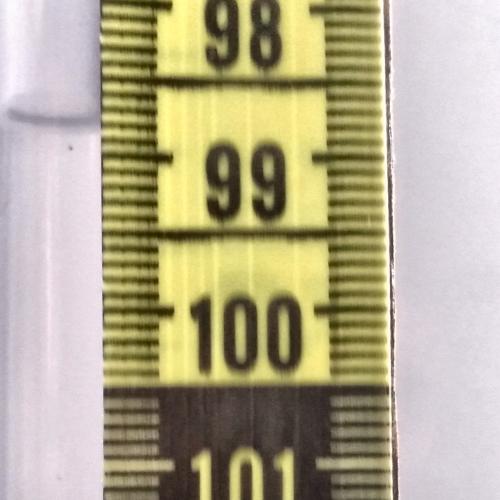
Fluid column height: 98.8 cm